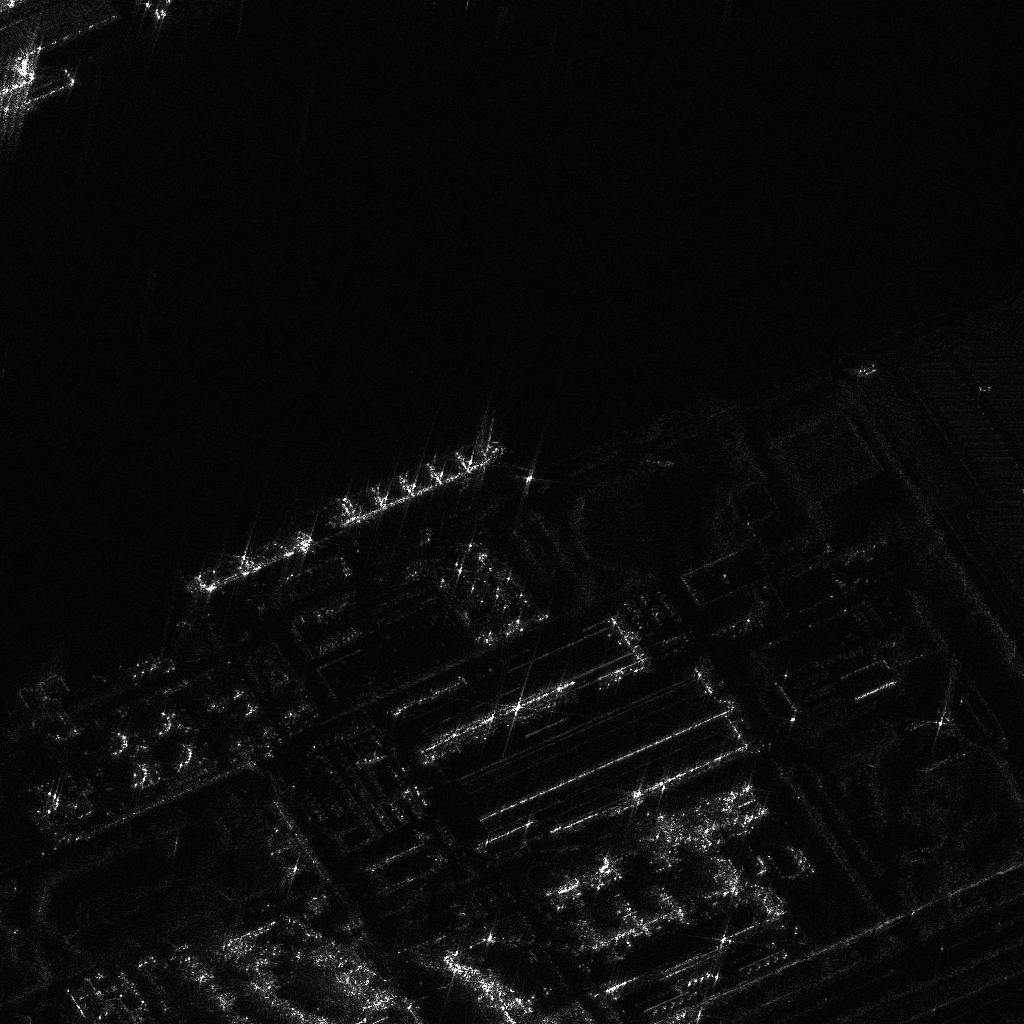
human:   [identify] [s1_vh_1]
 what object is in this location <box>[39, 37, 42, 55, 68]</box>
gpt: <ref>1 medium ore-oil at the center</ref>